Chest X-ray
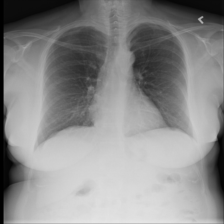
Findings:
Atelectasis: negative
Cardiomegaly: negative
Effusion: negative
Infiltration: positive
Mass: negative
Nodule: negative
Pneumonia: negative
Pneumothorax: negative
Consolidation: negative
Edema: negative
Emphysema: negative
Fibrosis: negative
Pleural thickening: negative
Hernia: negative